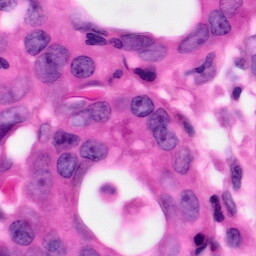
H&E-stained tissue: Pancreatic